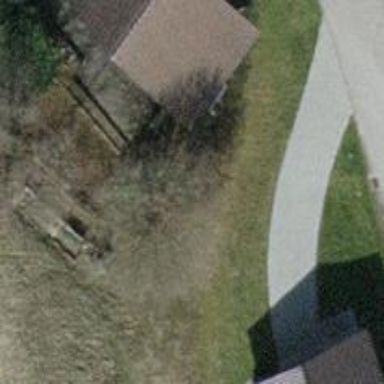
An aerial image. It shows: Single tag "natural: tree."